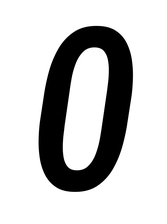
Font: Roboto-Italic_Condensed_Medium_Italic